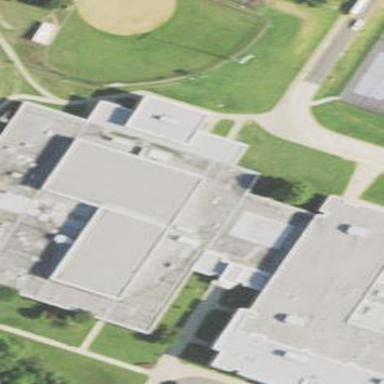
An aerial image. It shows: School building or complex.